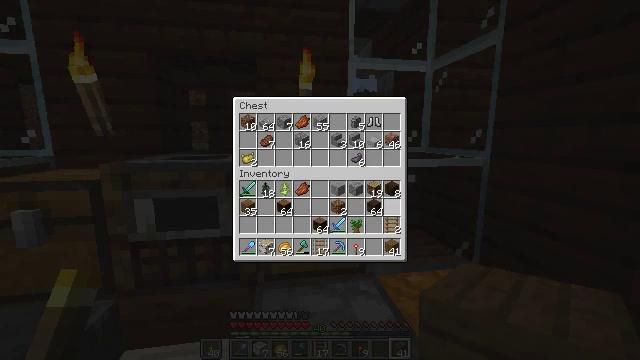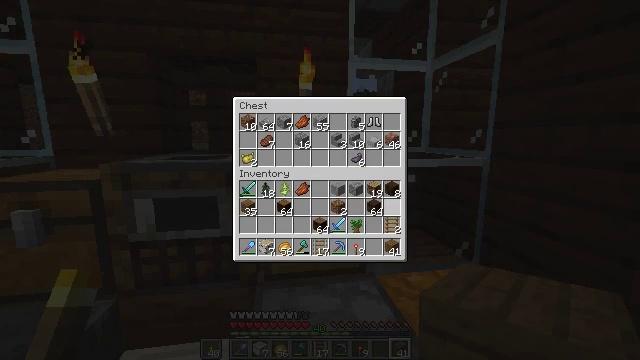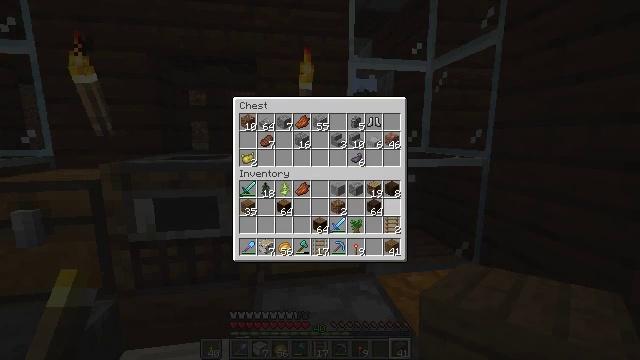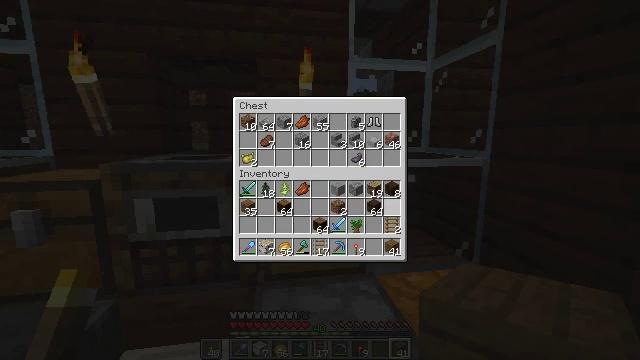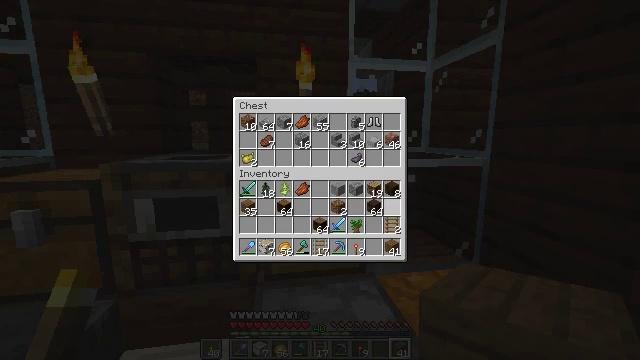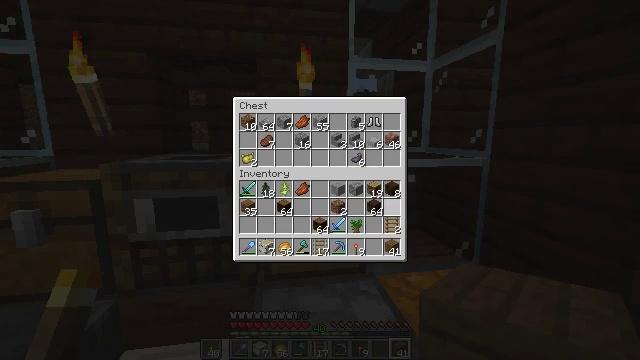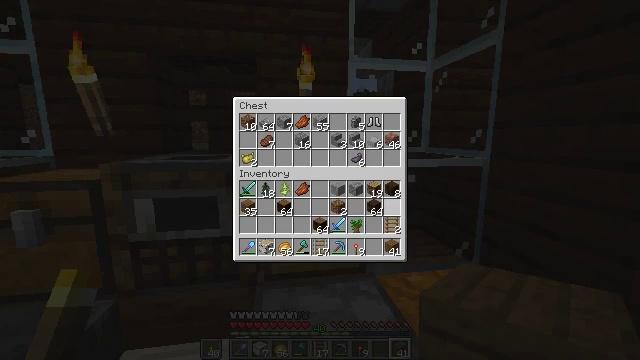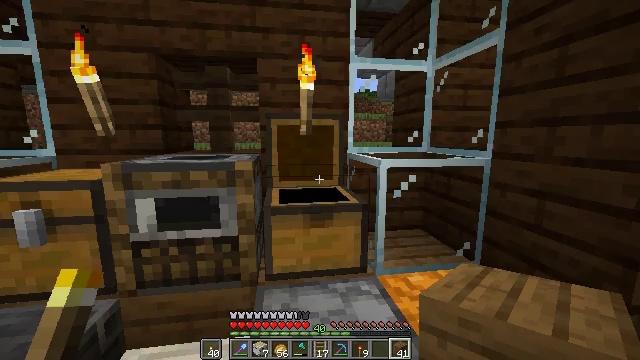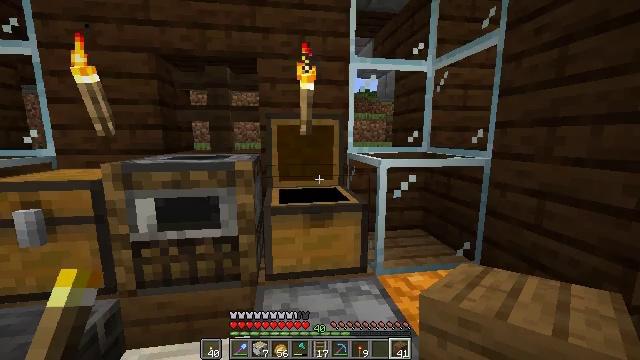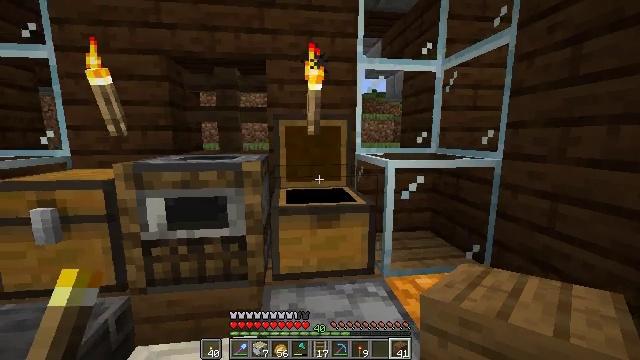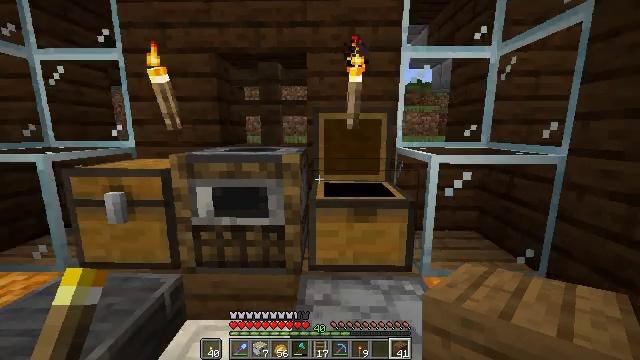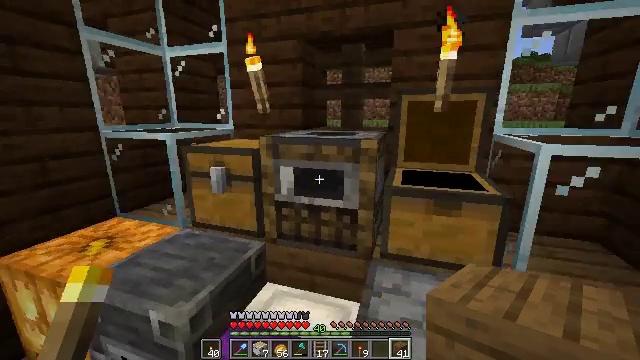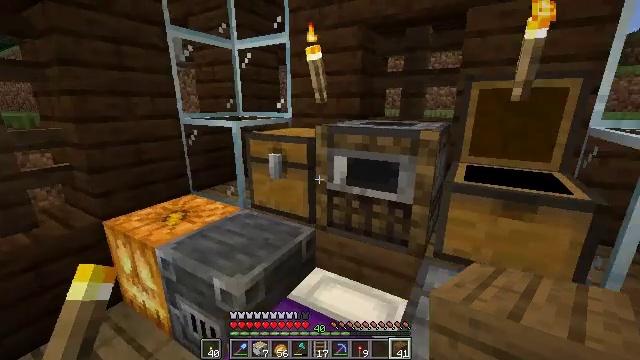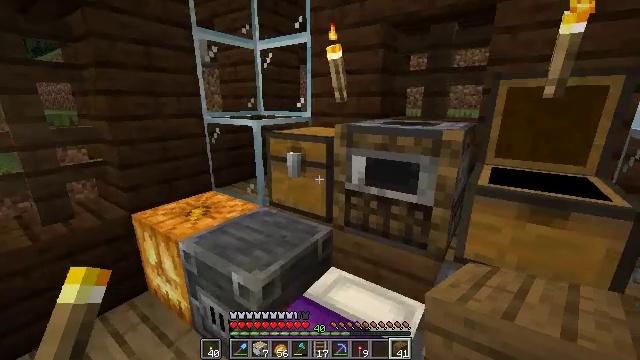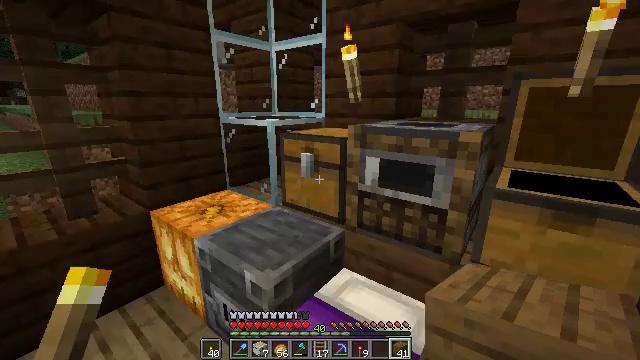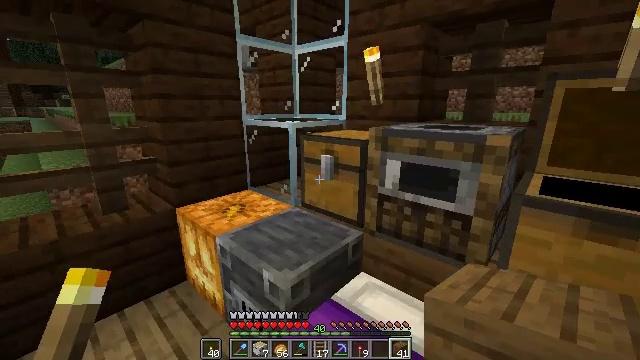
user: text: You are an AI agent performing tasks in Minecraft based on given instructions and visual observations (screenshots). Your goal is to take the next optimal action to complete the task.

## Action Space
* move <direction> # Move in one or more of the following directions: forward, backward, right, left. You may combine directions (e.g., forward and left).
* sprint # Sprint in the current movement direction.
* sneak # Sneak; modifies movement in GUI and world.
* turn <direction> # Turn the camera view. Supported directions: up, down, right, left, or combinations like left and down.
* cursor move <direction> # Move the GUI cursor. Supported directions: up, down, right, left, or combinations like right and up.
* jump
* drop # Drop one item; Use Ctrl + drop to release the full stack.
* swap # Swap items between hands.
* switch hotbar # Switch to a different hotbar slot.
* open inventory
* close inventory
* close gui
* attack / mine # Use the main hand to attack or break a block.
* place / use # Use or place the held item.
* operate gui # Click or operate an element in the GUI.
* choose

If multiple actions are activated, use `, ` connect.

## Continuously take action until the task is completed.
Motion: motion action
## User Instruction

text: Dig up potatoes from the soil.
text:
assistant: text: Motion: no_op
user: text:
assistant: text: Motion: no_op
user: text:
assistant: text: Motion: no_op
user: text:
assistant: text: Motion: no_op
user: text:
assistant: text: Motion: no_op
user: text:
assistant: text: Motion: no_op
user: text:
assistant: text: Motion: no_op
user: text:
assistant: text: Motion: close gui
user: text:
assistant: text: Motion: turn left
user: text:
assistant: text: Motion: turn left and down
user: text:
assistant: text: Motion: turn left and down
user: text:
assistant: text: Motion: turn left and down
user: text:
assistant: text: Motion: turn left
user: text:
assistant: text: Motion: turn left
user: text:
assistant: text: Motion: turn left
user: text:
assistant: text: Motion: turn left
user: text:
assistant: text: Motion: no_op
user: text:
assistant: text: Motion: no_op
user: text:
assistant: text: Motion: turn right
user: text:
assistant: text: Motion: no_op
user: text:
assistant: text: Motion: no_op
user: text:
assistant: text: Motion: use / place
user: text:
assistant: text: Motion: use / place
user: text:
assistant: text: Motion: use / place
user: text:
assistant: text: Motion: use / place
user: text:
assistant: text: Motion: no_op
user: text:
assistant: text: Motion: open gui
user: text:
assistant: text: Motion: no_op
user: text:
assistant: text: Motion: no_op
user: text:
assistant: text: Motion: no_op